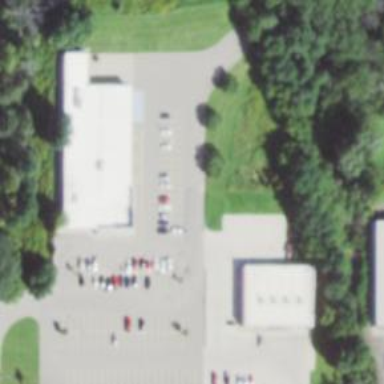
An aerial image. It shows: Parking space.